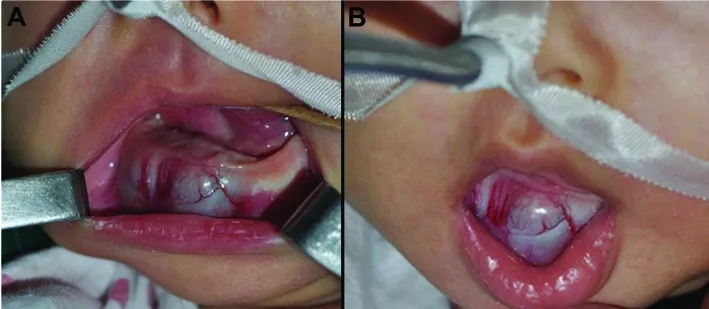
Clinical manifestations of melanotic neuroectodermal tumor of infancy originating in the mandible.
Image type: medical_photograph (other_medical_photograph)